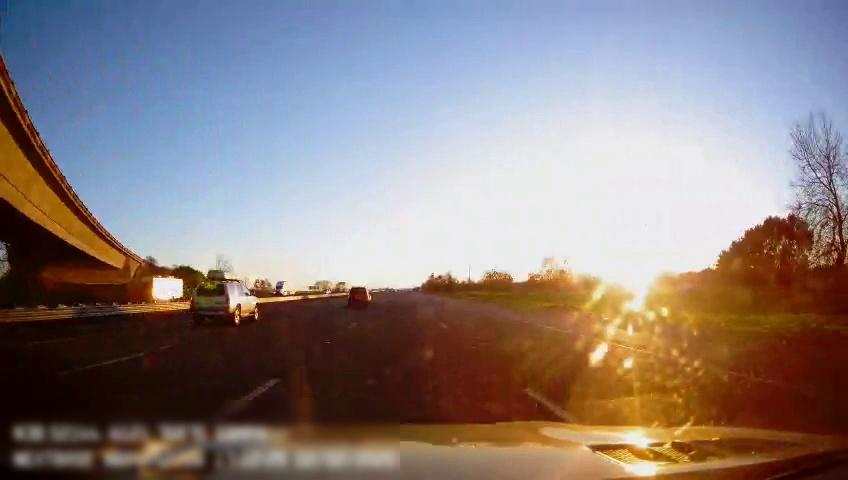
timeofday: Day
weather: Sunny
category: Drivable Space
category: Vehicles | SUV
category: Vehicles | Truck
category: Vehicles | SUV
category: Vehicles | Other LV
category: Lanes | Alternate Lane
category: Lanes | Alternate Lane
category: Lanes | Current Lane
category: Lanes | Current Lane
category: Lanes | Alternate Lane